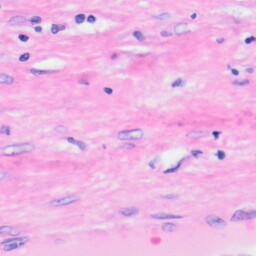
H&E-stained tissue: Liver